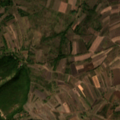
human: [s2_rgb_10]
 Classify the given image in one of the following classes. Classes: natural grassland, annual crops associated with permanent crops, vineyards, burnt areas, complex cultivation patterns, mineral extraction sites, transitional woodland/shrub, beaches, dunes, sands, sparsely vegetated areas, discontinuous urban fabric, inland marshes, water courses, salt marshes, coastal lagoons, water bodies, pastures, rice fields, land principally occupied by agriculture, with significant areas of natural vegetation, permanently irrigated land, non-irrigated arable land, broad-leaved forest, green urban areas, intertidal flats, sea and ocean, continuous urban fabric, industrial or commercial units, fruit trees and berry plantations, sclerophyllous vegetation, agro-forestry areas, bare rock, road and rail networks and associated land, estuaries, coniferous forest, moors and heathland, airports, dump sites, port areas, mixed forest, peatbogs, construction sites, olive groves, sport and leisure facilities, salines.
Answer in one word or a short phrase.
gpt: complex cultivation patterns, broad-leaved forest